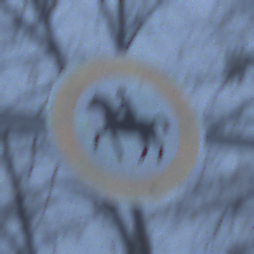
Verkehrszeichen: VerbotReiter
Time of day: Midday
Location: Outdoor (Nature)
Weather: Overcast
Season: Winter
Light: Natural